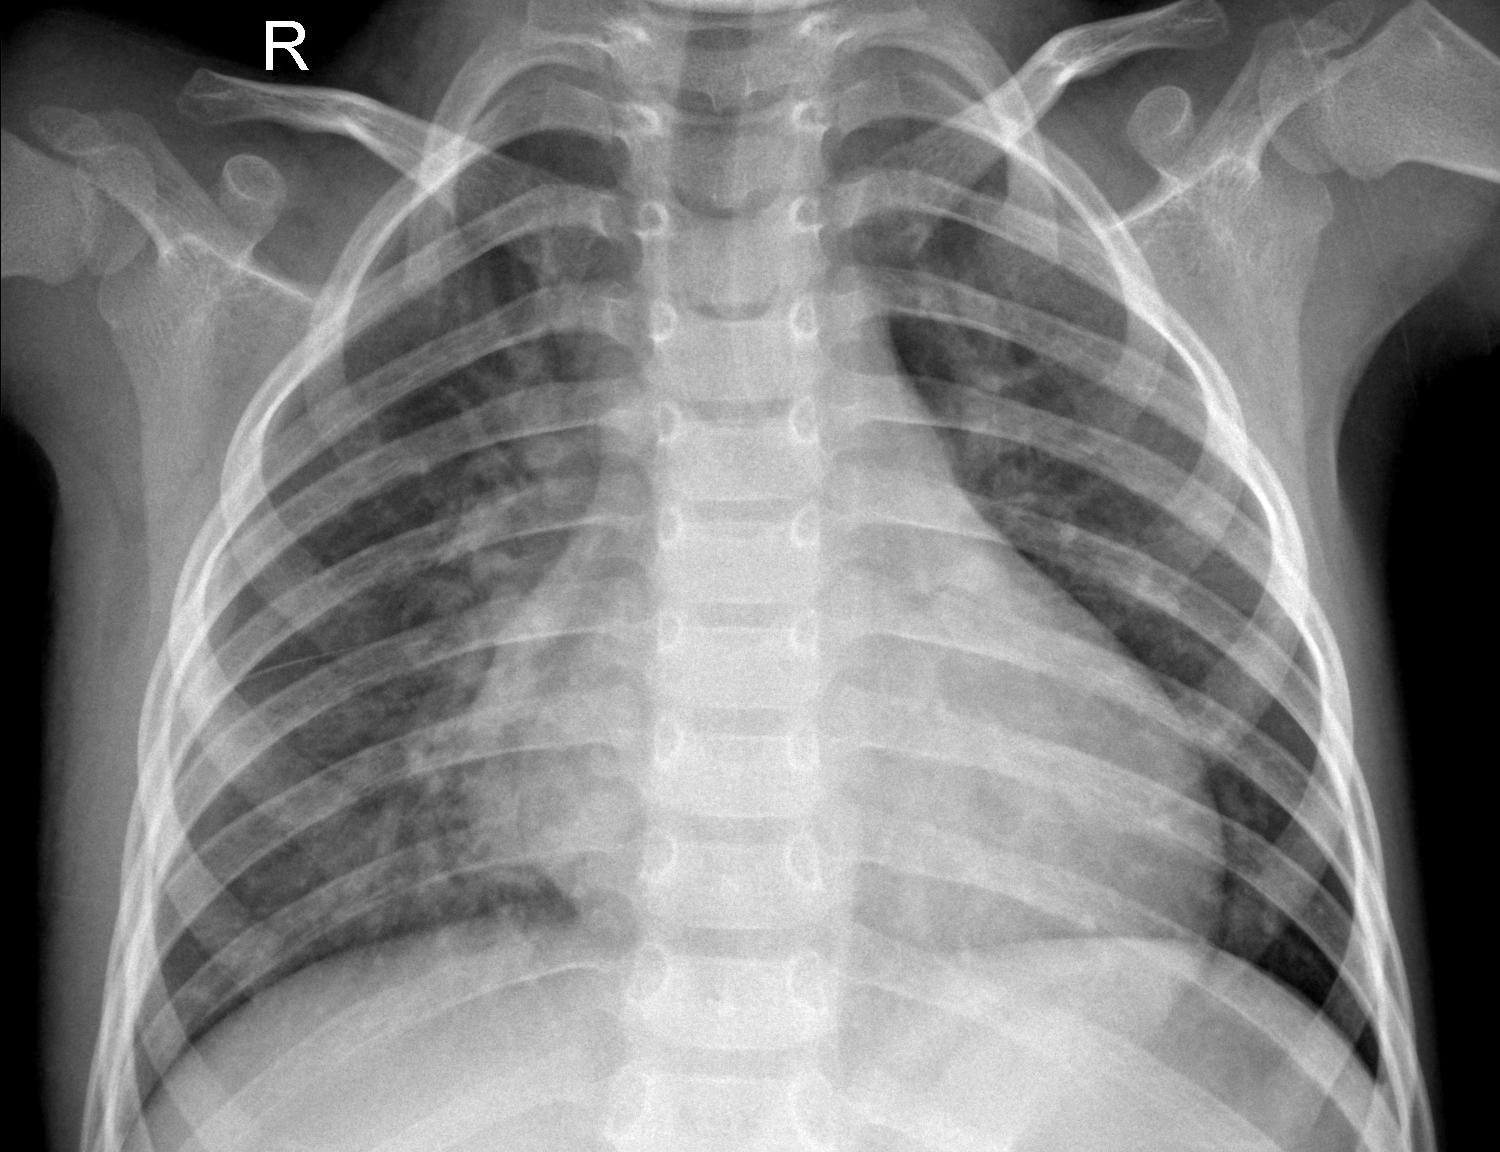
Diagnosis: PNEUMONIA